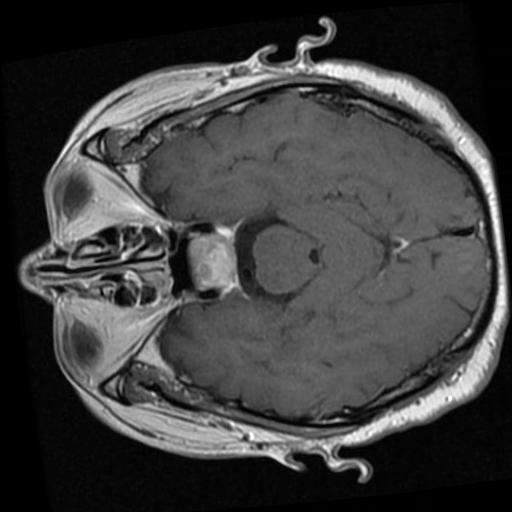
Label: brain_tumor